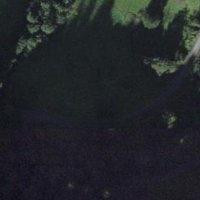
EUNIS habitat code: 44
Species observed at this site:
Tettigonia cantans
Stellaria nemorum
Lysimachia nemorum
Petasites albus